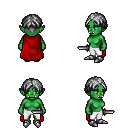
a pixel art fantasy rpg character, female body template, orc, green skin, red cape, white pants, gray parted hairstyle, metal boots, dagger, four views (front, back, left, right), 2x2 character sprite sheet, small pixel art, hard edges, no anti-aliasing